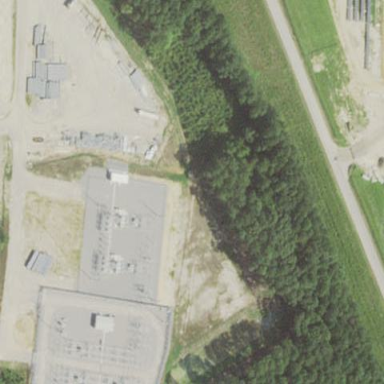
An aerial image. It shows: Power substation.